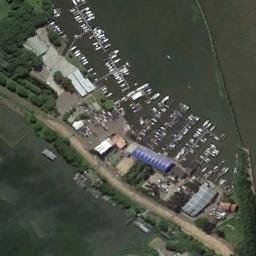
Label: harbor